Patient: sex F, age 69
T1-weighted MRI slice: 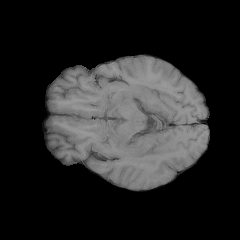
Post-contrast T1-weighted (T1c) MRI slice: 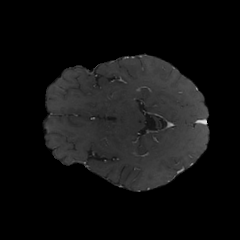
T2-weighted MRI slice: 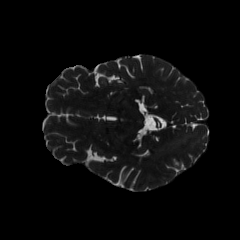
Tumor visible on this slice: no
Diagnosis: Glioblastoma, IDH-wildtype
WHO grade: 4